Question: I'm not new to Visual Studio, but I'm new to VS2012 and LINQ. As I try to build a query, instead of getting useful help from Intellisense with table field names, all I get is a look-ahead and errors indicated on the next lines of code. Let's say I have two lines of code. When I try to insert a line in between, VS is doing red underlines on the new line 3, because line 2 is still incomplete as I'm typing it out.
This is just a simple Console app that I'm working on as I learn this stuff. I have a "using System.Linq" in the file.
Notice in my example screenshot how "where", "foreach" are underlined in red as I'm typing it out. When I type the period after c, I'm expecting a list of field names to pop up.

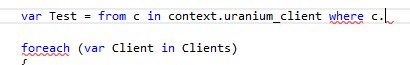
Answer: I'm spoiled by Resharper, so Visual Studio isn't giving me the same behavior, but here are a couple of tips which may help:
1. Make sure you have a using System.Linq; statement. This isn't always immediately obvious because it feels like where is a keyword and shouldn't rely on a specific package, but due to the way LINQ relies on extension methods, this is necessary.
2. Try putting a semicolon after your LINQ statement: var Test = from t in new[] {1, 2, 3} where t. ;
This should help avoid look-ahead problems since it's more obvious that the foreach has nothing to do with this.
3. Consider getting Resharper.